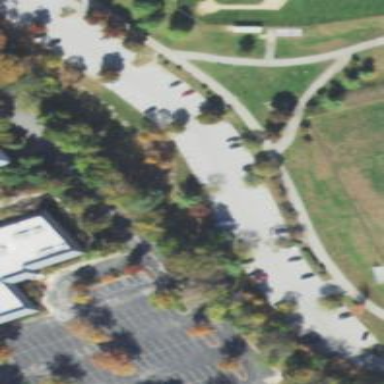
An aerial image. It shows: Street-side parking area.